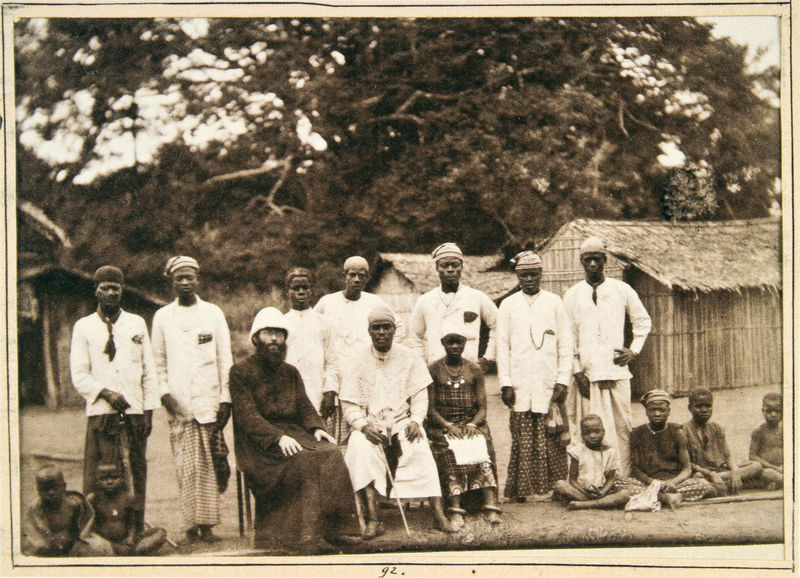
Titel: Der Herrscher von Tenda mit Notabeln und Missionar Koller
Standort: Mannheim
Institution: Reiß-Engelhorn Museen
Schlagwörter: weiß, äste, braun, schwarz, bart, vollbart, hütte, wald, afrika, foto, fotografie, photographie, schwarzweiß, photo, gruppenfoto, missionar, weißer, seüia